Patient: sex F, age 35
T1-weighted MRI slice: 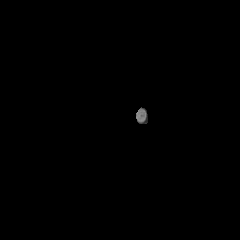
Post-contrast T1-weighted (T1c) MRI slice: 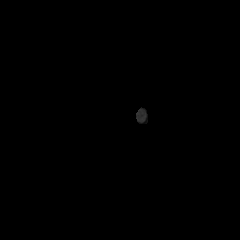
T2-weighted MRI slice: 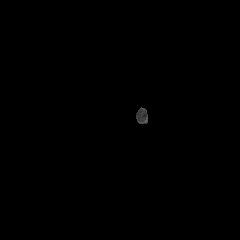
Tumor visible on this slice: no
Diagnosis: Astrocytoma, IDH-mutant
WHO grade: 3